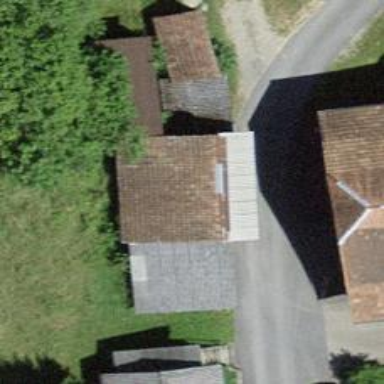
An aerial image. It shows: Garage.